Aerial crown-view tile of a tropical tree (Barro Colorado Island, Panama), acquired 20240813:
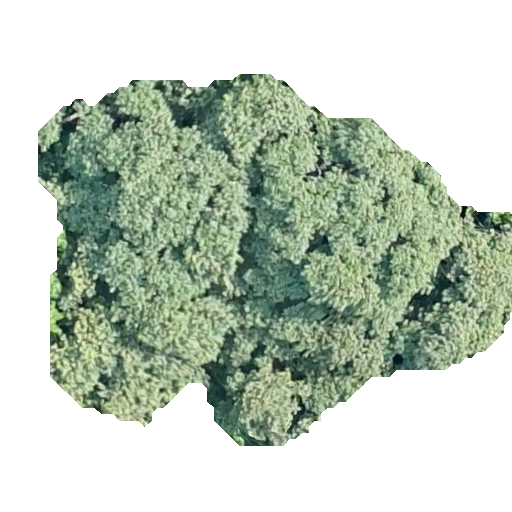
Species: Luehea seemannii
GBIF accepted scientific name: Luehea seemannii
Crown area: 193.6 m²